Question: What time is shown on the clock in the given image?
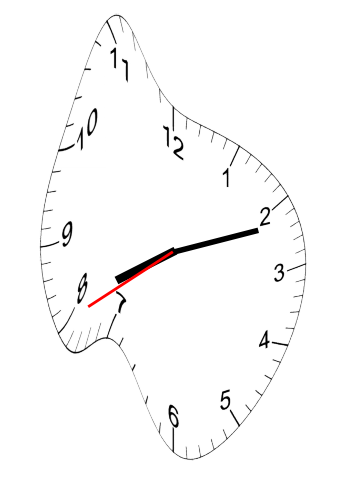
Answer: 08:11:40